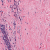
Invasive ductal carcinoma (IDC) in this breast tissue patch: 0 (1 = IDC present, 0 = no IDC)